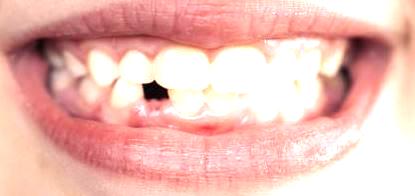
Condition: hypodontia